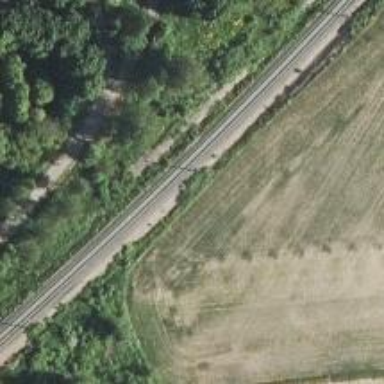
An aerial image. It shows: Railway with continuous electrified contact line.